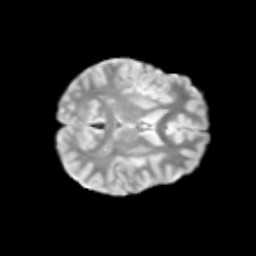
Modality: T2w
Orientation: axial
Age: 11
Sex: male
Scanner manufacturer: siemens
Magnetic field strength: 3 T
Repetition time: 3.8 s
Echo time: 0.07 s